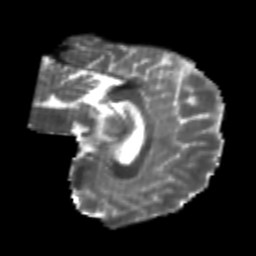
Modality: T2w
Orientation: sagittal
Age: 22
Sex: female
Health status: healthy
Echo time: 0.074 s